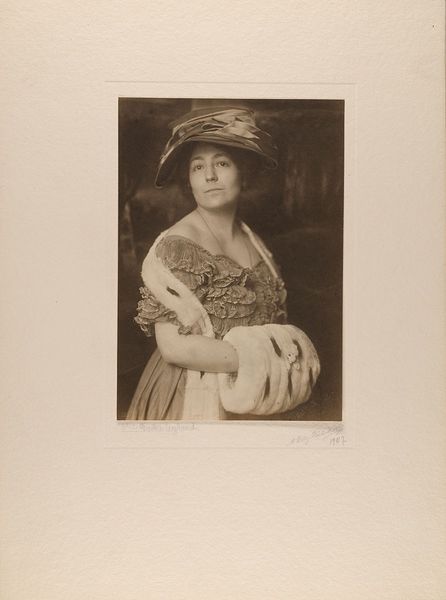
Titel: Else Oppler-Legband
Künstler: Minya Diez-Dührkoop
Standort: Hamburg
Institution: Museum für Kunst und Gewerbe Hamburg
Schlagwörter: frau, mode, kleidung, portrait, papier, foto, fotografie, photographie, photo, karton, muff, architekt, lichtbild, architektin, accessoires, bildwerke, angewandte und bildende kunst, hessische systematik, künstler, porträt, zubehör, porträtfotografie, porträtphotographie, platindruck, platinotypie, hüftbild, getont, künstlerin, modeschöpferin